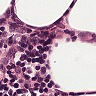
Metastatic tissue present: no